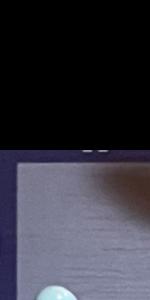
Label: Empty